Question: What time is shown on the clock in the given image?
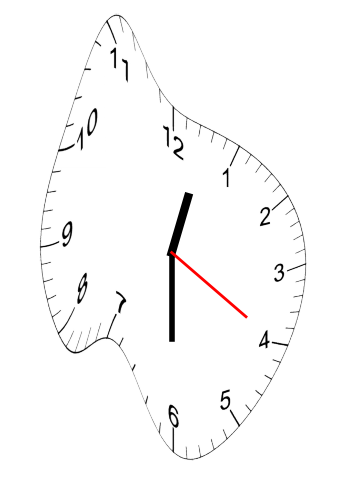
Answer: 12:30:20